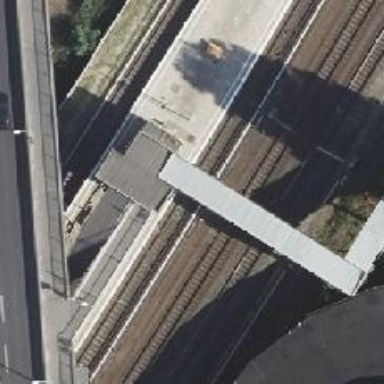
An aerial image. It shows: Footway with asphalt surface and bridge with ramp.